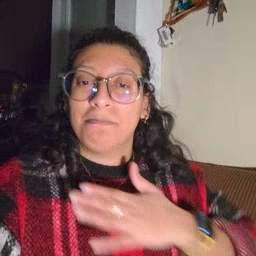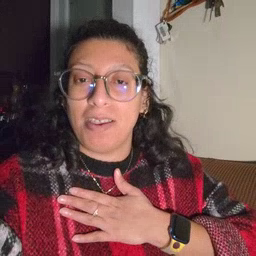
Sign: minemy